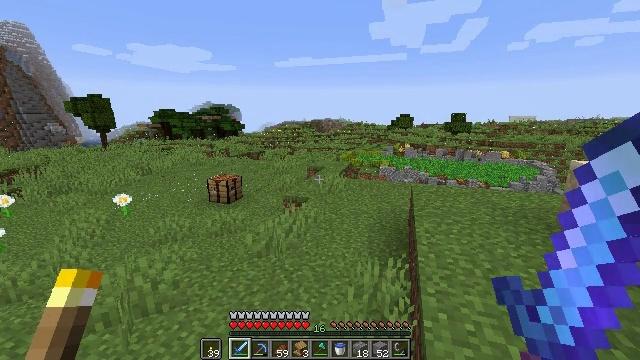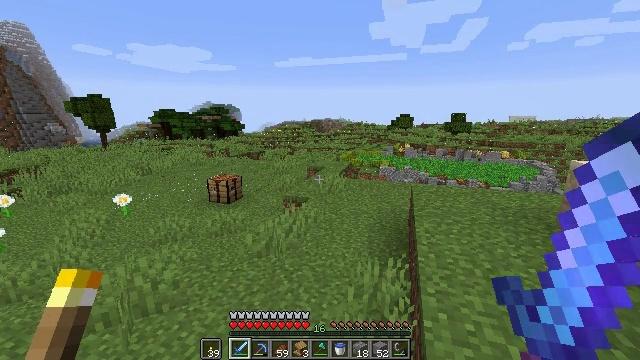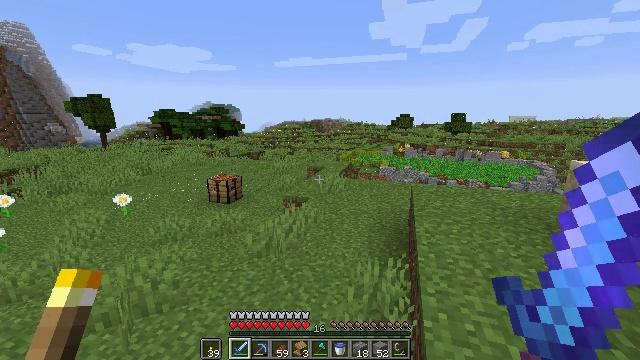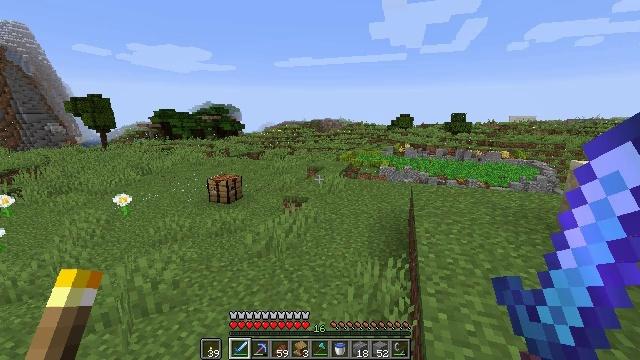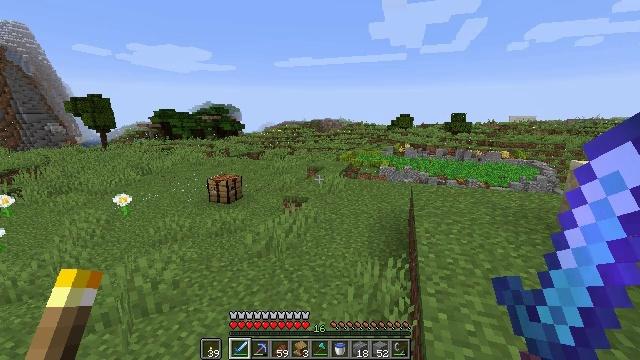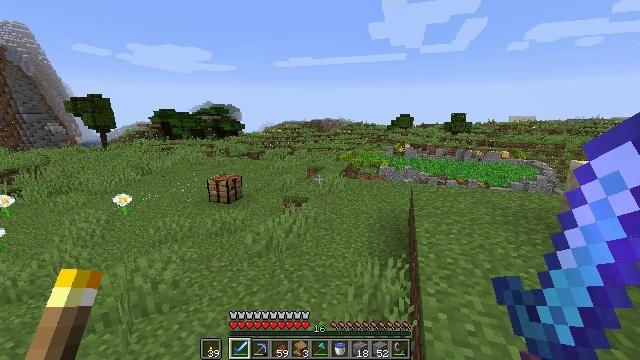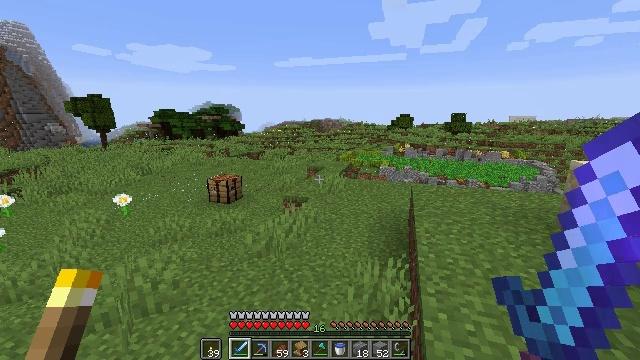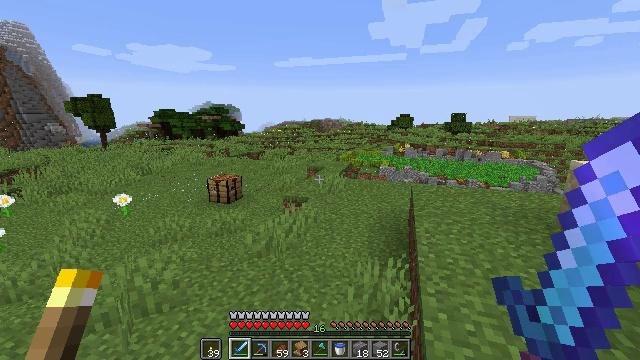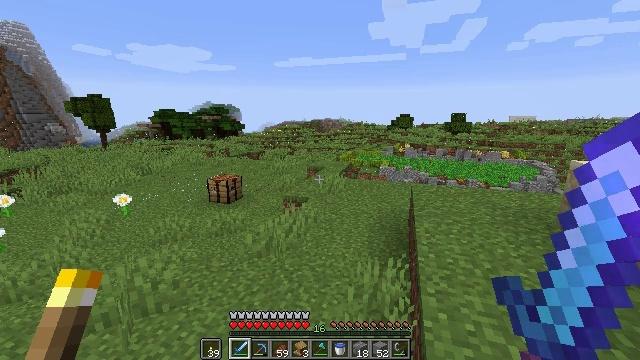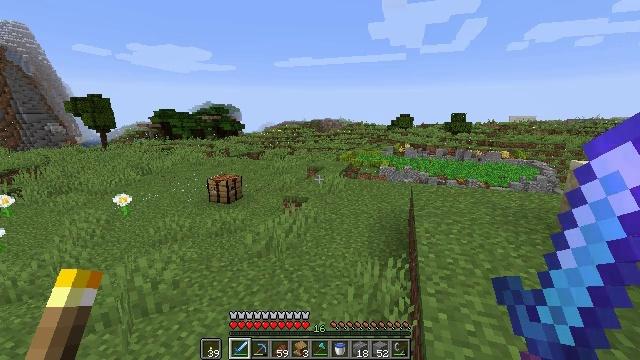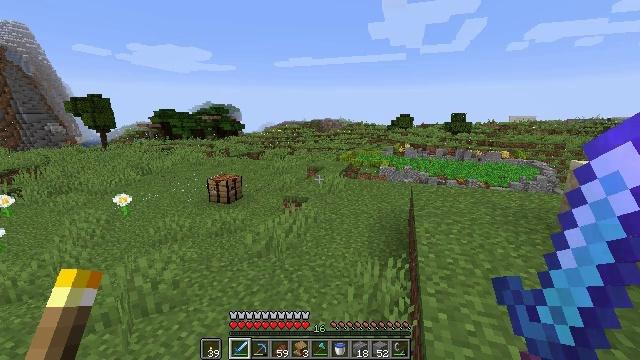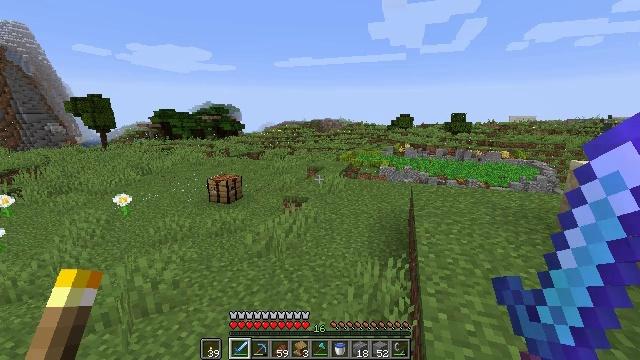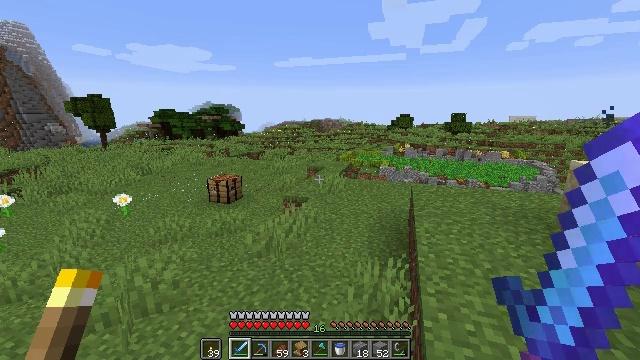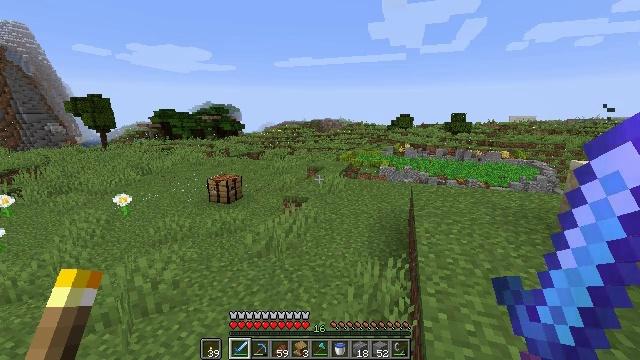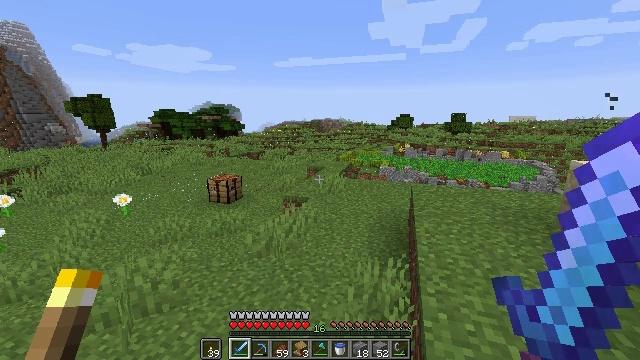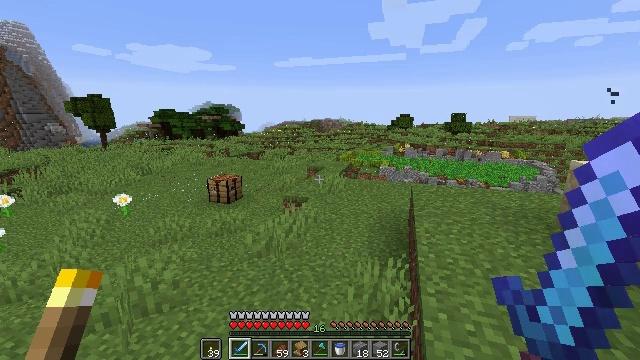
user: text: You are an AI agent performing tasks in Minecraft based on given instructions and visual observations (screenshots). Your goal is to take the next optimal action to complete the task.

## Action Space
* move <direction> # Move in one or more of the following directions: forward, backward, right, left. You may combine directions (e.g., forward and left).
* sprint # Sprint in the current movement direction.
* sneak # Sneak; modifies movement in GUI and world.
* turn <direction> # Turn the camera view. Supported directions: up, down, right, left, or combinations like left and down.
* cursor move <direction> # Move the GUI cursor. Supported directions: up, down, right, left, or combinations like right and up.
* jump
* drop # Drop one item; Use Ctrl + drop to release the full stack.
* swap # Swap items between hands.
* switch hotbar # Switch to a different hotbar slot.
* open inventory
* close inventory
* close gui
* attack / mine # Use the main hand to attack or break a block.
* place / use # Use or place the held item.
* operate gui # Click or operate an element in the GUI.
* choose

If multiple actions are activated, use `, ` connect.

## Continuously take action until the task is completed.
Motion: motion action
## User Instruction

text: Break the stonecutter to collect it.
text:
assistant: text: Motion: no_op
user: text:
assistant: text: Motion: no_op
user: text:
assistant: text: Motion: no_op
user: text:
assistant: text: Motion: no_op
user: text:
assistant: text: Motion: no_op
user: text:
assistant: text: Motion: no_op
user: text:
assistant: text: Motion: no_op
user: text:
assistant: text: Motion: no_op
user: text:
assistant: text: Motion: no_op
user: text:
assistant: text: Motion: no_op
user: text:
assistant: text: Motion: no_op
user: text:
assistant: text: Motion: no_op
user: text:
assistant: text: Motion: no_op
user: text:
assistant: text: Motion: no_op
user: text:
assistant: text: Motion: no_op
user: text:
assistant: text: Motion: no_op
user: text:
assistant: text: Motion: no_op
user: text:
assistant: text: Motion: no_op
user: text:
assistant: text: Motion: no_op
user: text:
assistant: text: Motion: no_op
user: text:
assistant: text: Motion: no_op
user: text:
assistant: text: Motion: no_op
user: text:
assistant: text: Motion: no_op
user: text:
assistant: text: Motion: no_op
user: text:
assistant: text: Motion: no_op
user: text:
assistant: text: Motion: no_op
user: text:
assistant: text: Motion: no_op
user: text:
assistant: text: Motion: no_op
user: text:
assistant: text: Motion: no_op
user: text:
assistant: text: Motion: no_op